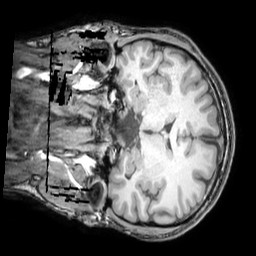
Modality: T1w
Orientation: coronal
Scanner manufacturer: philips
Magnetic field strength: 3 T
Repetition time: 0.008186 s
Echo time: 0.003757 s